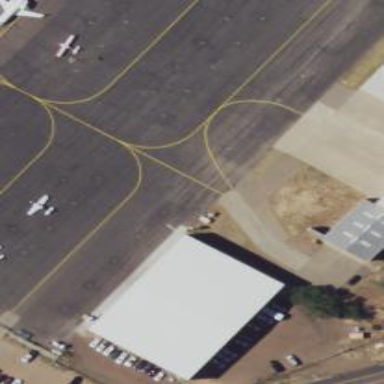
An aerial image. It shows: Image of taxiway at airport.